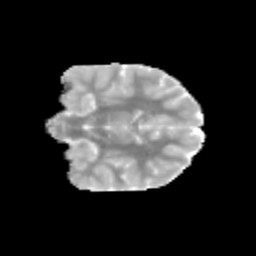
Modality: MD
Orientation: coronal
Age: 10
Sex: female
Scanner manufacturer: siemens
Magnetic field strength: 3 T
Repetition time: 3.8 s
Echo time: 0.07 s